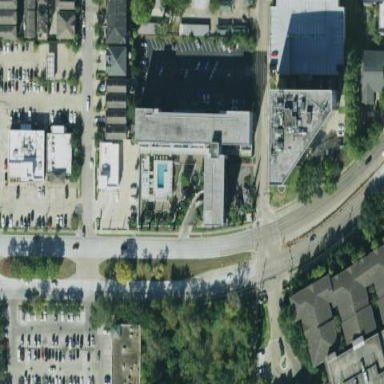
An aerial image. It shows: View of apartment building.